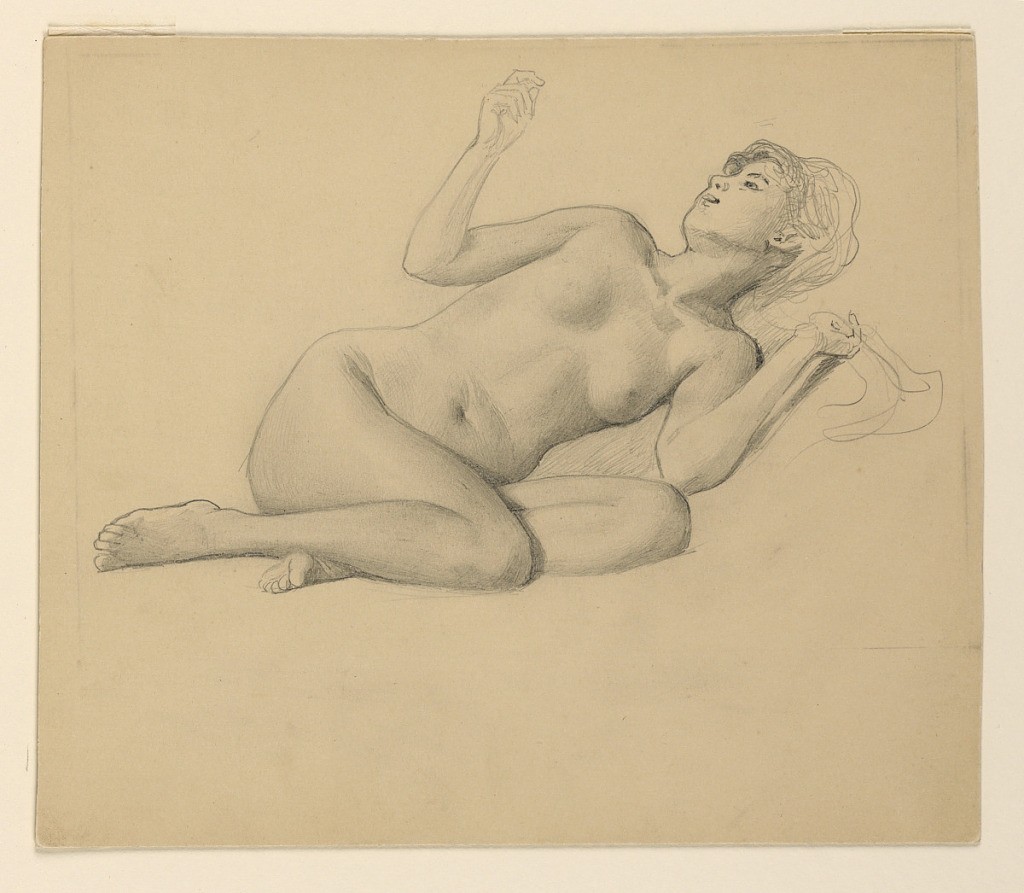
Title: Female Nude
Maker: James Wells Champney, American, 1843–1903
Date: ca. 1890
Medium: Graphite on paper
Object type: Drawing
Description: Nude female figure lying on left side, right arm raised; legs drawn up to body.